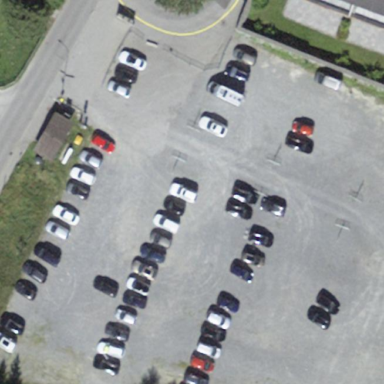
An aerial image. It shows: Parking area with surface.